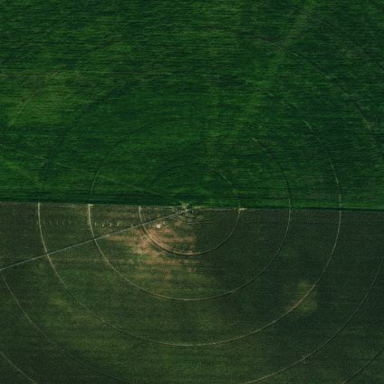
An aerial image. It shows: Farmland with center pivot irrigation system in use.